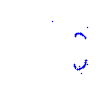
Particle: proton